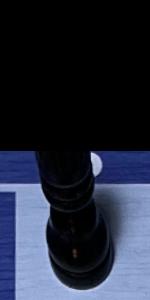
Label: Bishop_Black